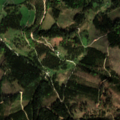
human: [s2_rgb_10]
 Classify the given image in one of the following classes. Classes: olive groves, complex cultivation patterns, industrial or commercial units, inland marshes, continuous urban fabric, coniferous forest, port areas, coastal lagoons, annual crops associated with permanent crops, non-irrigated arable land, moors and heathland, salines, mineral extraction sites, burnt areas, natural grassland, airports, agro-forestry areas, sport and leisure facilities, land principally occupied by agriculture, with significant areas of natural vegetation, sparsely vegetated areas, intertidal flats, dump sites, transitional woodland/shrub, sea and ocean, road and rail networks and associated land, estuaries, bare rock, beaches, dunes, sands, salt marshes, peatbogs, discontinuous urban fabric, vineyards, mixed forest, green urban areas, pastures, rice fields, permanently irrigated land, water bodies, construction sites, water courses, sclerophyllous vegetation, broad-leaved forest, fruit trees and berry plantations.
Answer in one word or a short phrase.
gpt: coniferous forest, mixed forest, transitional woodland/shrub